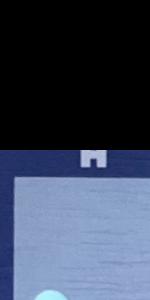
Label: Empty